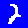
Digit: 2